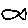
Label: fish